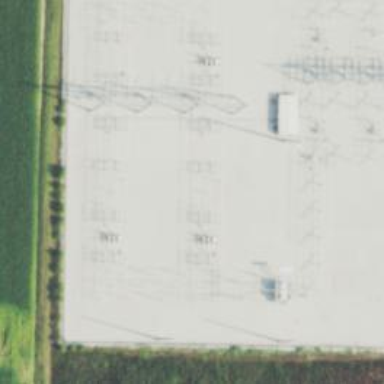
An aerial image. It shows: Switch used for power control.